You are looking at the envelope spectrum of a bearing's vibration signal. The marked vertical lines are the theoretical fault frequencies for the outer race, inner race, rolling elements, and cage. Based on the visible evidence, which condition applies: normal, inner_race, outer_race, ball?
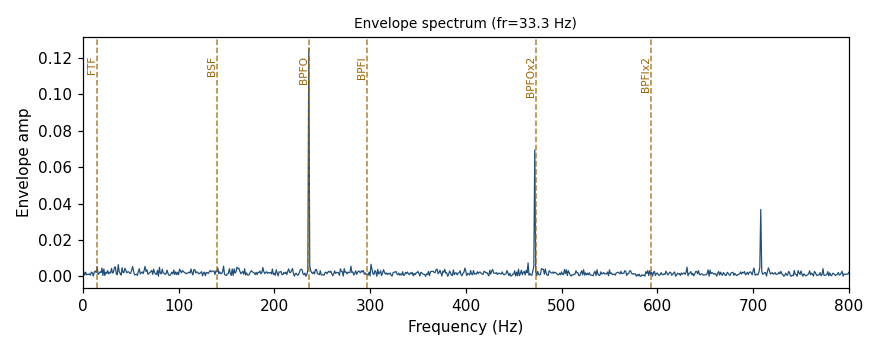
Answer: outer_race